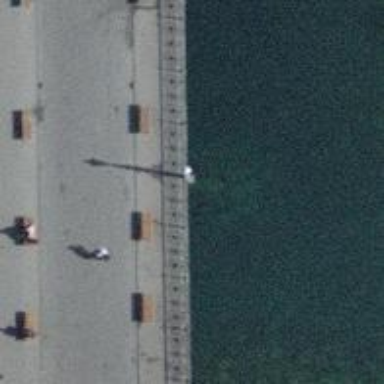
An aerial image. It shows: Brown bench in the vicinity.